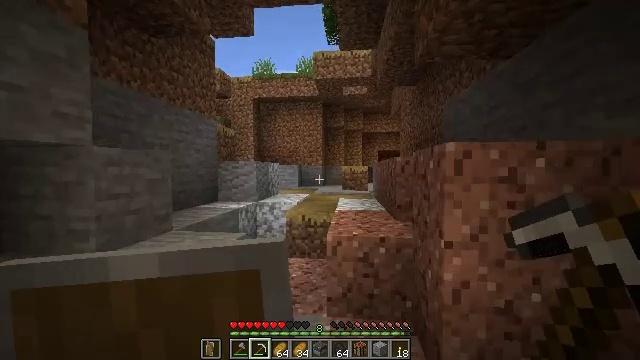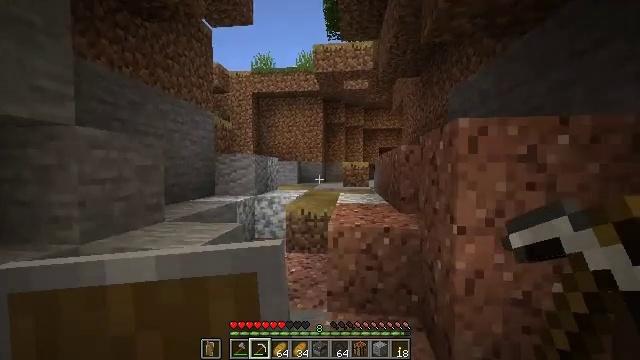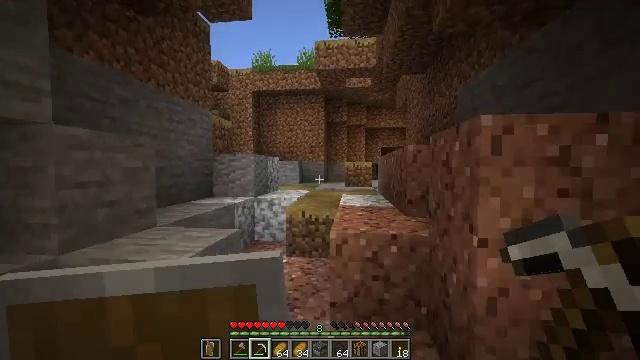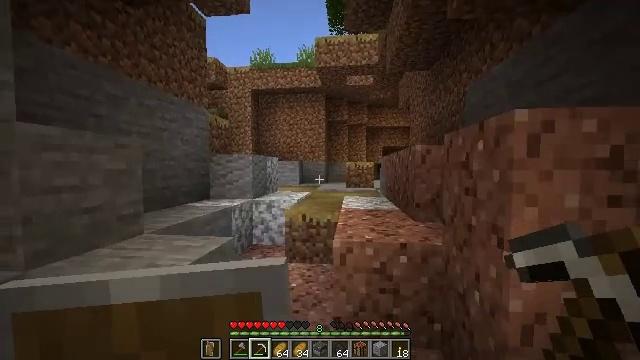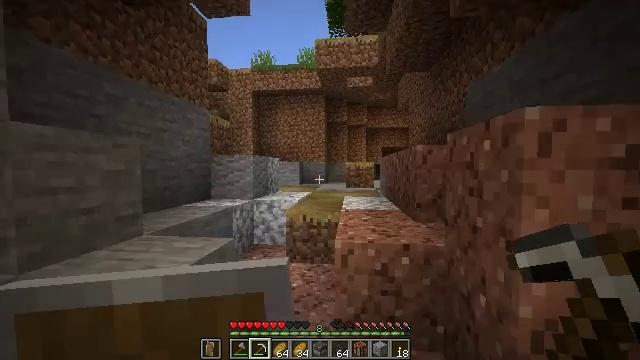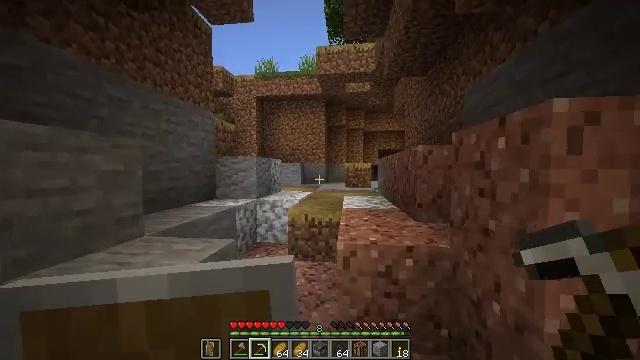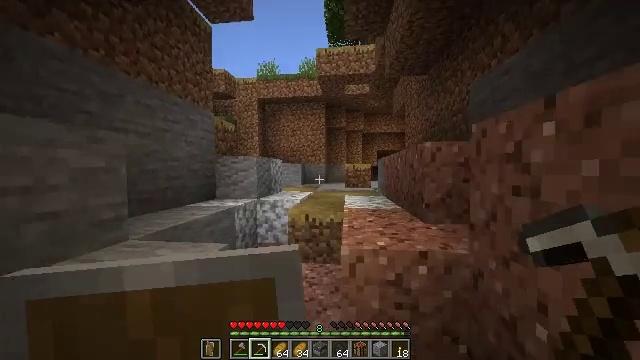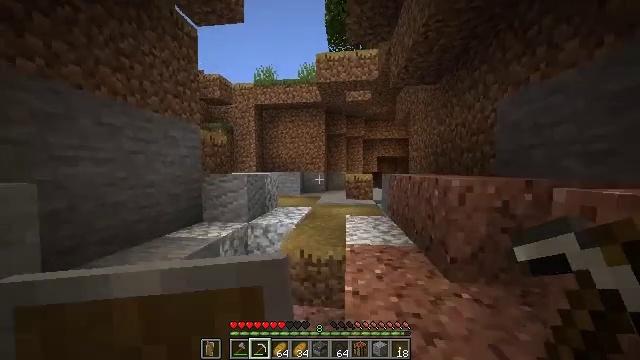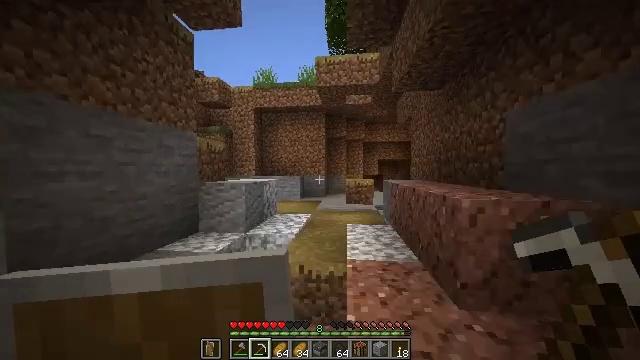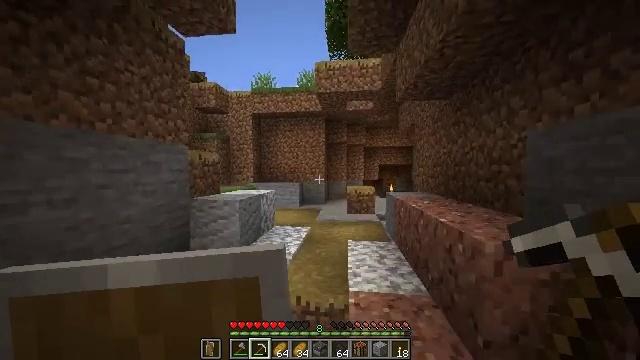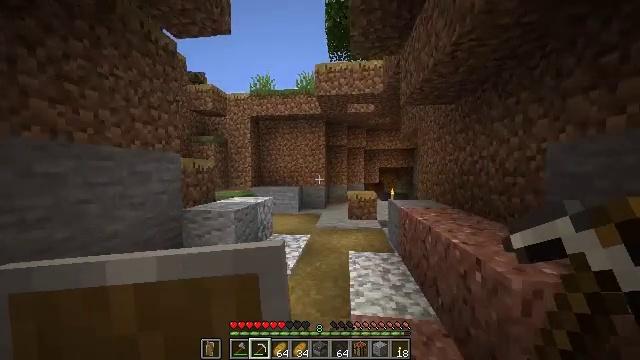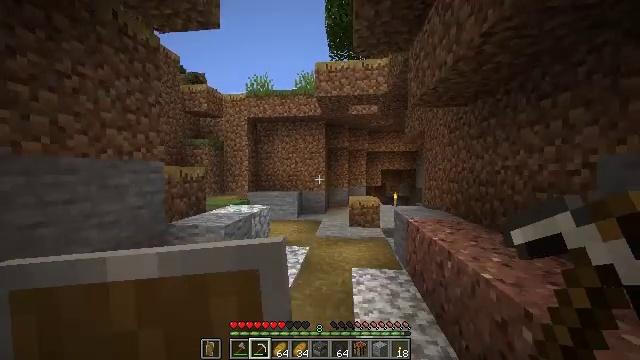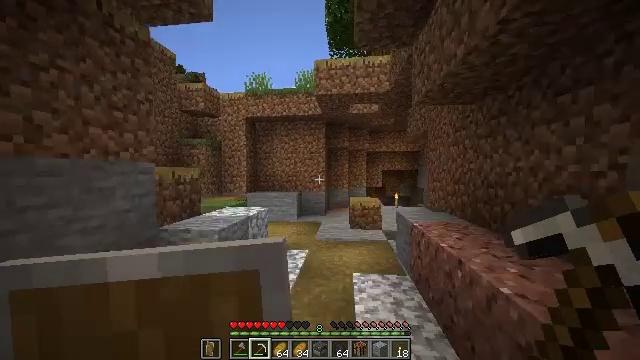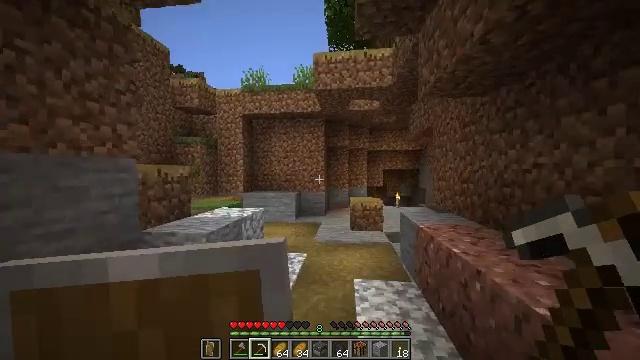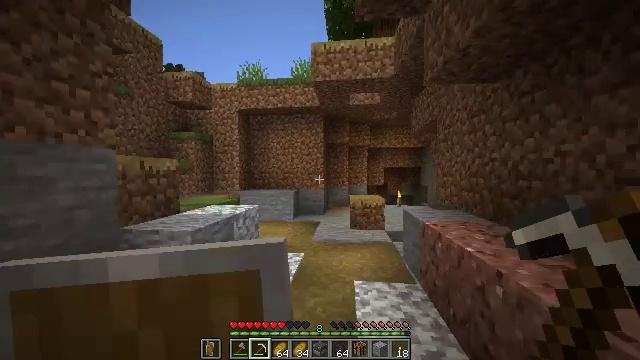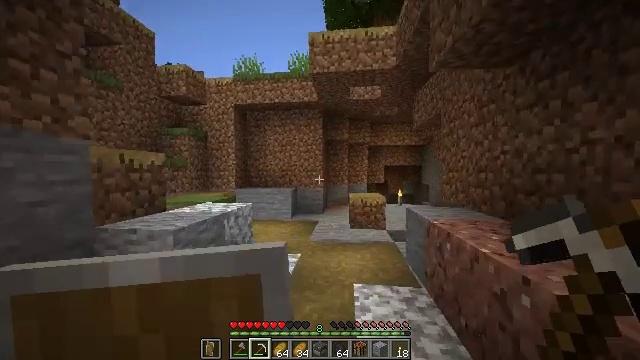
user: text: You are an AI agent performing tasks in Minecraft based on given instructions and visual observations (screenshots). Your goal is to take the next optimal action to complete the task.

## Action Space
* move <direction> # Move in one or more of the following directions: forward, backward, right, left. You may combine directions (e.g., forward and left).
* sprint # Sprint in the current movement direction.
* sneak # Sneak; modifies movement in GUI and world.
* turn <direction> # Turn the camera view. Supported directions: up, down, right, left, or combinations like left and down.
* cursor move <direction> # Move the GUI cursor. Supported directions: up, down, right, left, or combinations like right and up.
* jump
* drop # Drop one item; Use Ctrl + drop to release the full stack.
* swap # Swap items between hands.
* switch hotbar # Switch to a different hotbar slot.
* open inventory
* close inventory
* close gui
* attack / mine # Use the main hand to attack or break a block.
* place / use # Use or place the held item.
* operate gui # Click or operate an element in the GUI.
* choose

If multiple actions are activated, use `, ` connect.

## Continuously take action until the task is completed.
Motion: motion action
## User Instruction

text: Attack the grass path to restore it to dirt.
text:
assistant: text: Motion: move forward
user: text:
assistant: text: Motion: move forward
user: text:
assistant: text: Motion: move forward, sprint
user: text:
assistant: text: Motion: move forward, sprint
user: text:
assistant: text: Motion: move forward, sprint
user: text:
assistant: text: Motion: move forward, sprint
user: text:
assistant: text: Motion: move forward, jump
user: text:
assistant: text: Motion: move forward, jump
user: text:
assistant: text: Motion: move forward, jump
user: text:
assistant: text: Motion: move forward, jump
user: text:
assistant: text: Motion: move forward, jump
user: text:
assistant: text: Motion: move forward and move right, jump
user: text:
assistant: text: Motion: move forward and move right, jump
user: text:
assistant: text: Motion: move forward and move right, jump
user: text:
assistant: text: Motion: move forward and move right, jump
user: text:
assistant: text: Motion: move forward and move right, jump
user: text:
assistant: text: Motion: move forward and move right, turn left, jump
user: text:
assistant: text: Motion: move forward and move right, turn left and down, jump
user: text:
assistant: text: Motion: move forward, turn left and down
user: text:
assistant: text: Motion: move forward, turn left
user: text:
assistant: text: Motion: move forward, turn left
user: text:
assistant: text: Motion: move forward, turn left
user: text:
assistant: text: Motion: move forward, turn left
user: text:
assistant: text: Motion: move forward, turn left
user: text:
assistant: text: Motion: move forward, turn left
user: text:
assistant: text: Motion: move forward, turn left
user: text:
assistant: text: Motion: move forward, turn left
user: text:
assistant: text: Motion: move forward, turn left
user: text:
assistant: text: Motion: move forward, turn left
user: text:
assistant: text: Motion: move forward, turn left